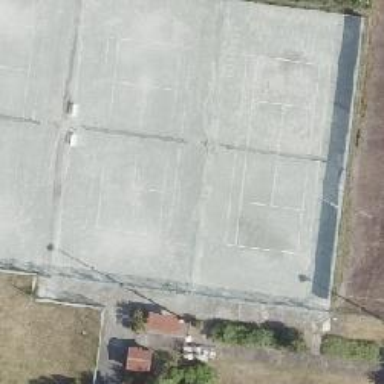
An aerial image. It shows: Tennis court on the leisure land pitch.